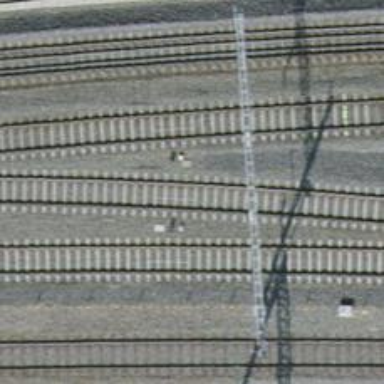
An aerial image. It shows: Single-track railway siding with electrified contact lines.